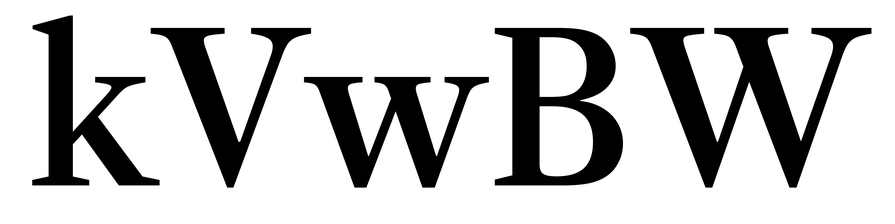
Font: LibreCaslonText_Medium